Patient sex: F
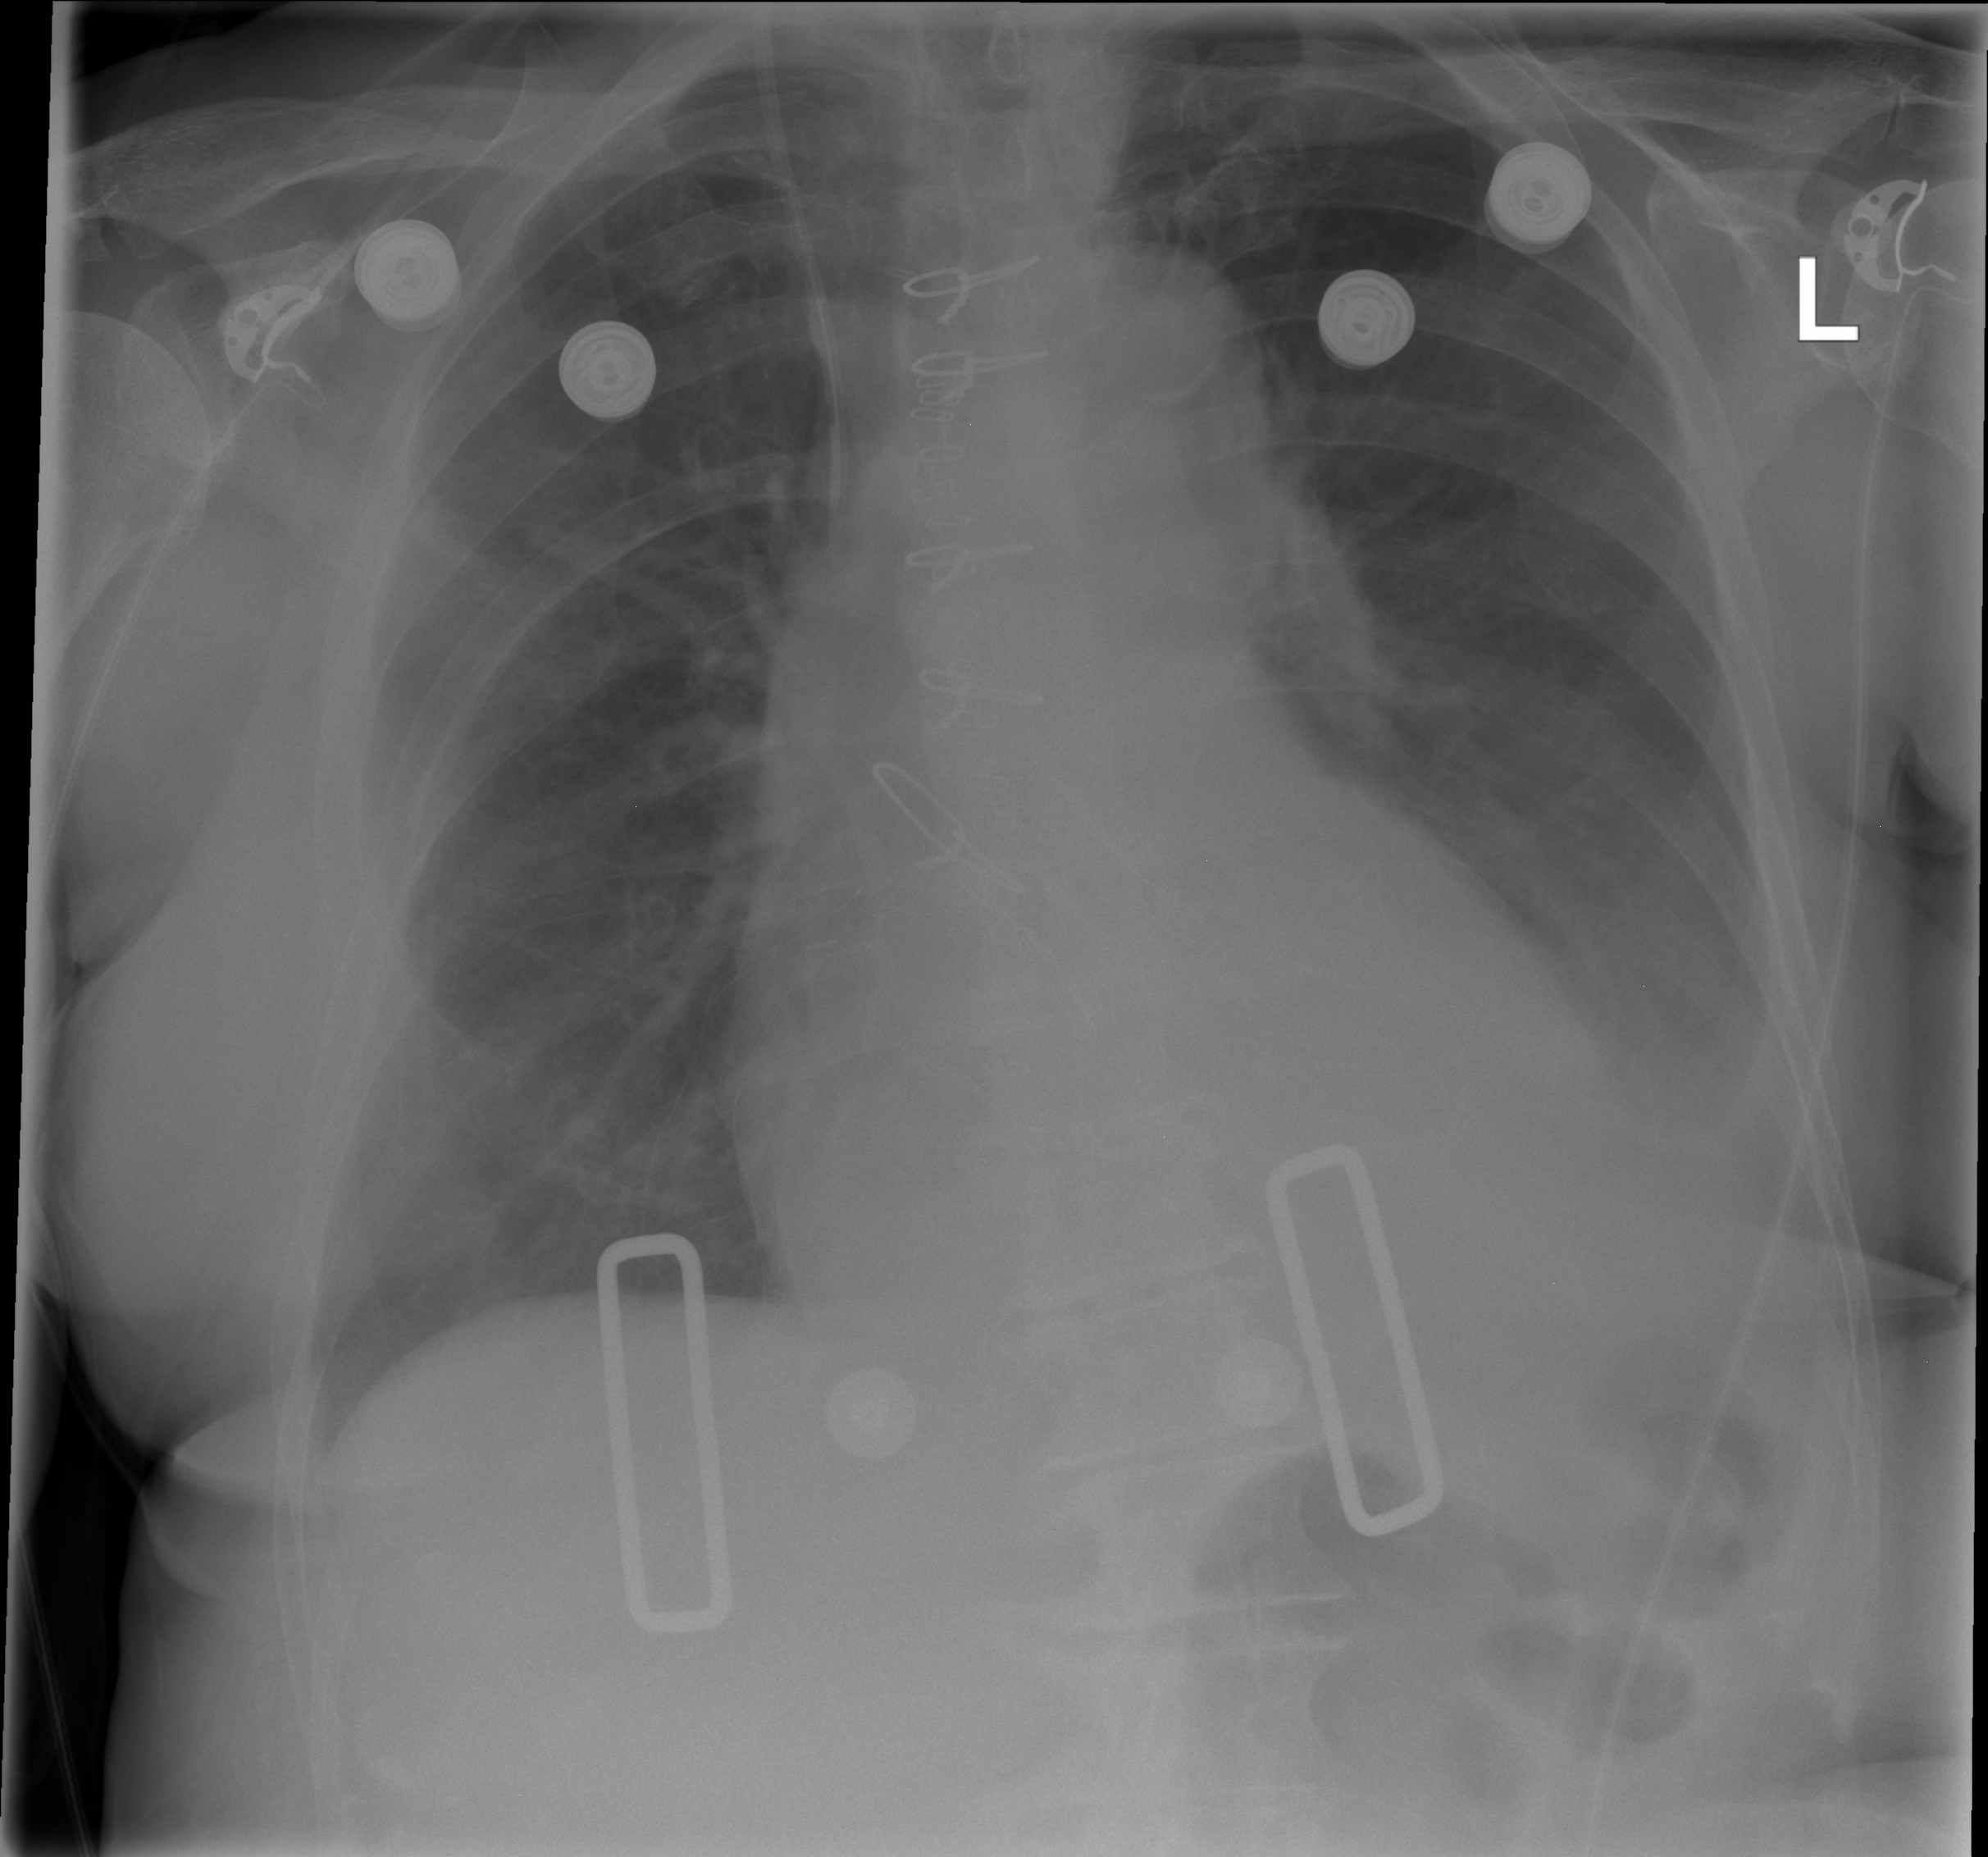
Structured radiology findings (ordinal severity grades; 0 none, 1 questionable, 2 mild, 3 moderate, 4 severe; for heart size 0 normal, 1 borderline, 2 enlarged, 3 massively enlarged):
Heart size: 2
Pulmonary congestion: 2
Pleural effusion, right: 0
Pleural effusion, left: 2
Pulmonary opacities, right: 0
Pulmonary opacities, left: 0
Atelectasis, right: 0
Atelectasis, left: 0